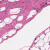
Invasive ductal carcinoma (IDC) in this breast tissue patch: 0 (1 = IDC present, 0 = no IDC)